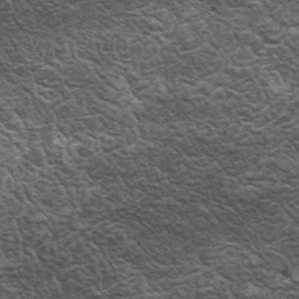
Label: frost